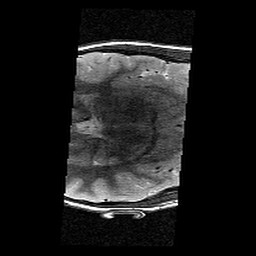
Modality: T2w
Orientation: axial
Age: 10
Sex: male
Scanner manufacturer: siemens
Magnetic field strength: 3 T
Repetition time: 9.23 s
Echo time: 0.067 s